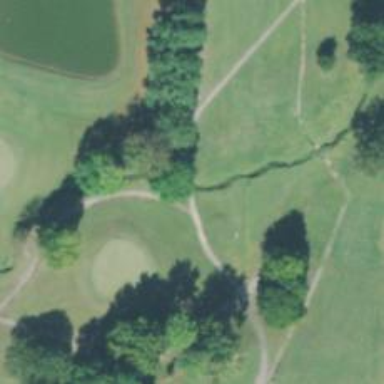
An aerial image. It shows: Pathway for golfing.